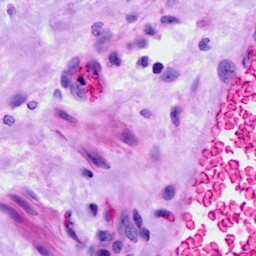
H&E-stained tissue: Ovarian